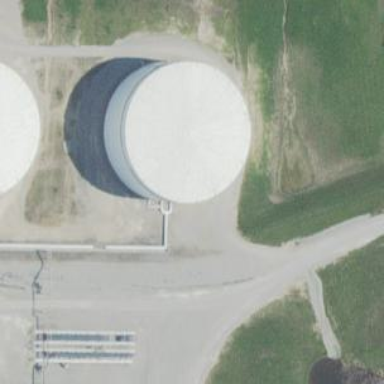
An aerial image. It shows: Building with storage tank.